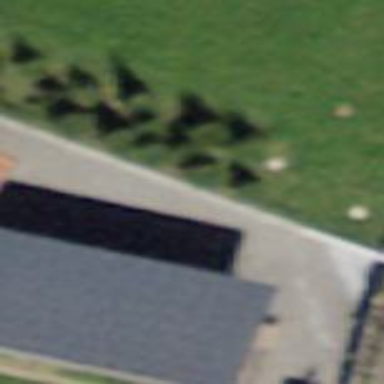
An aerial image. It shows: View of roof of building.